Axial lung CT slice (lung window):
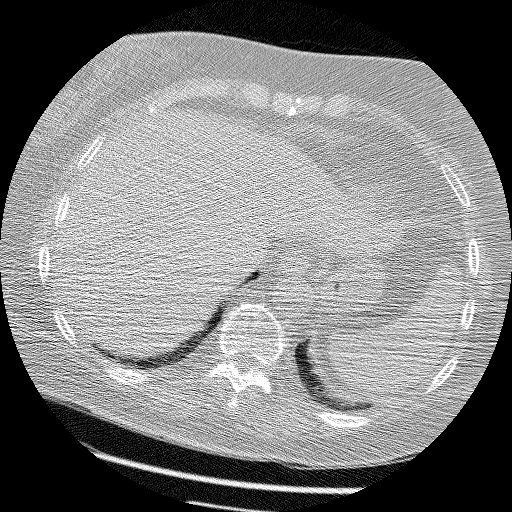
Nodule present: no